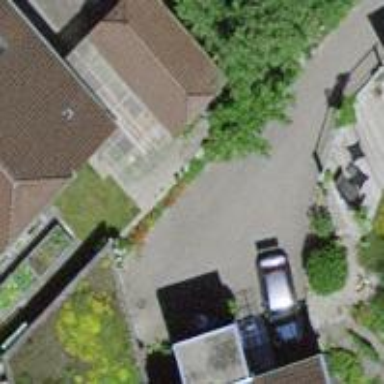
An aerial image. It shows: Garage.